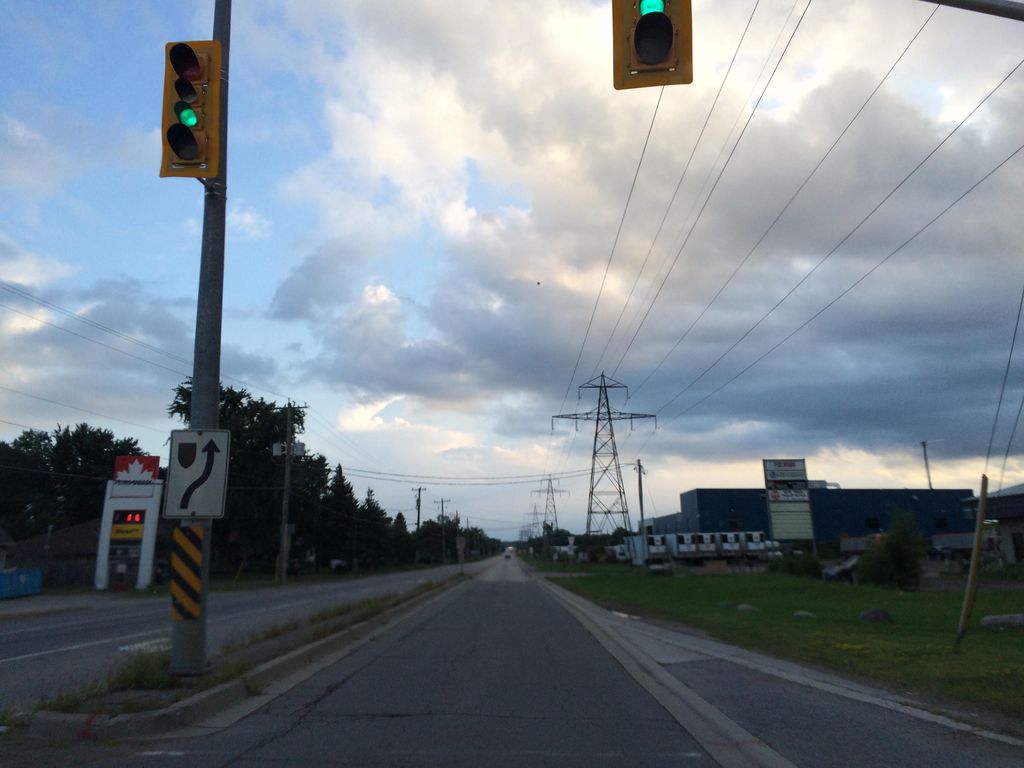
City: kitchener-waterloo